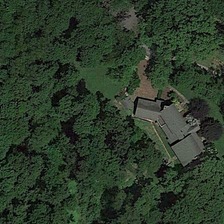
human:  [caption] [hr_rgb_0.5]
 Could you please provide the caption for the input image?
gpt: a gray black building is surrounded by many green trees .

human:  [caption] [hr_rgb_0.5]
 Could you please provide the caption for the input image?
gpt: a gray black building is surrounded by many green trees .

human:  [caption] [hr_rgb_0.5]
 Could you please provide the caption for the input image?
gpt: a gray black building is surrounded by many green trees .

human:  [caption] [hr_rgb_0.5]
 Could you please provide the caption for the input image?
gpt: a gray black building is surrounded by many green trees .

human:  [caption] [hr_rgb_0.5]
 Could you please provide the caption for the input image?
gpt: a gray black building is surrounded by many green trees .